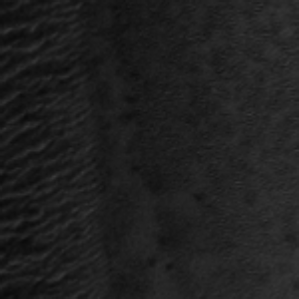
Label: frost